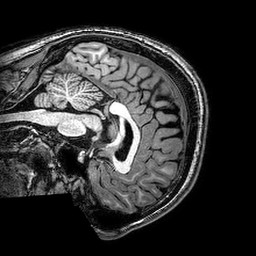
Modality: T1w
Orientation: sagittal
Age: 22
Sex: male
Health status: healthy
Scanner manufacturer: philips
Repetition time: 0.008202 s
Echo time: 0.00374 s